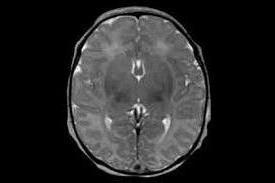
Label: notumor